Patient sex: F
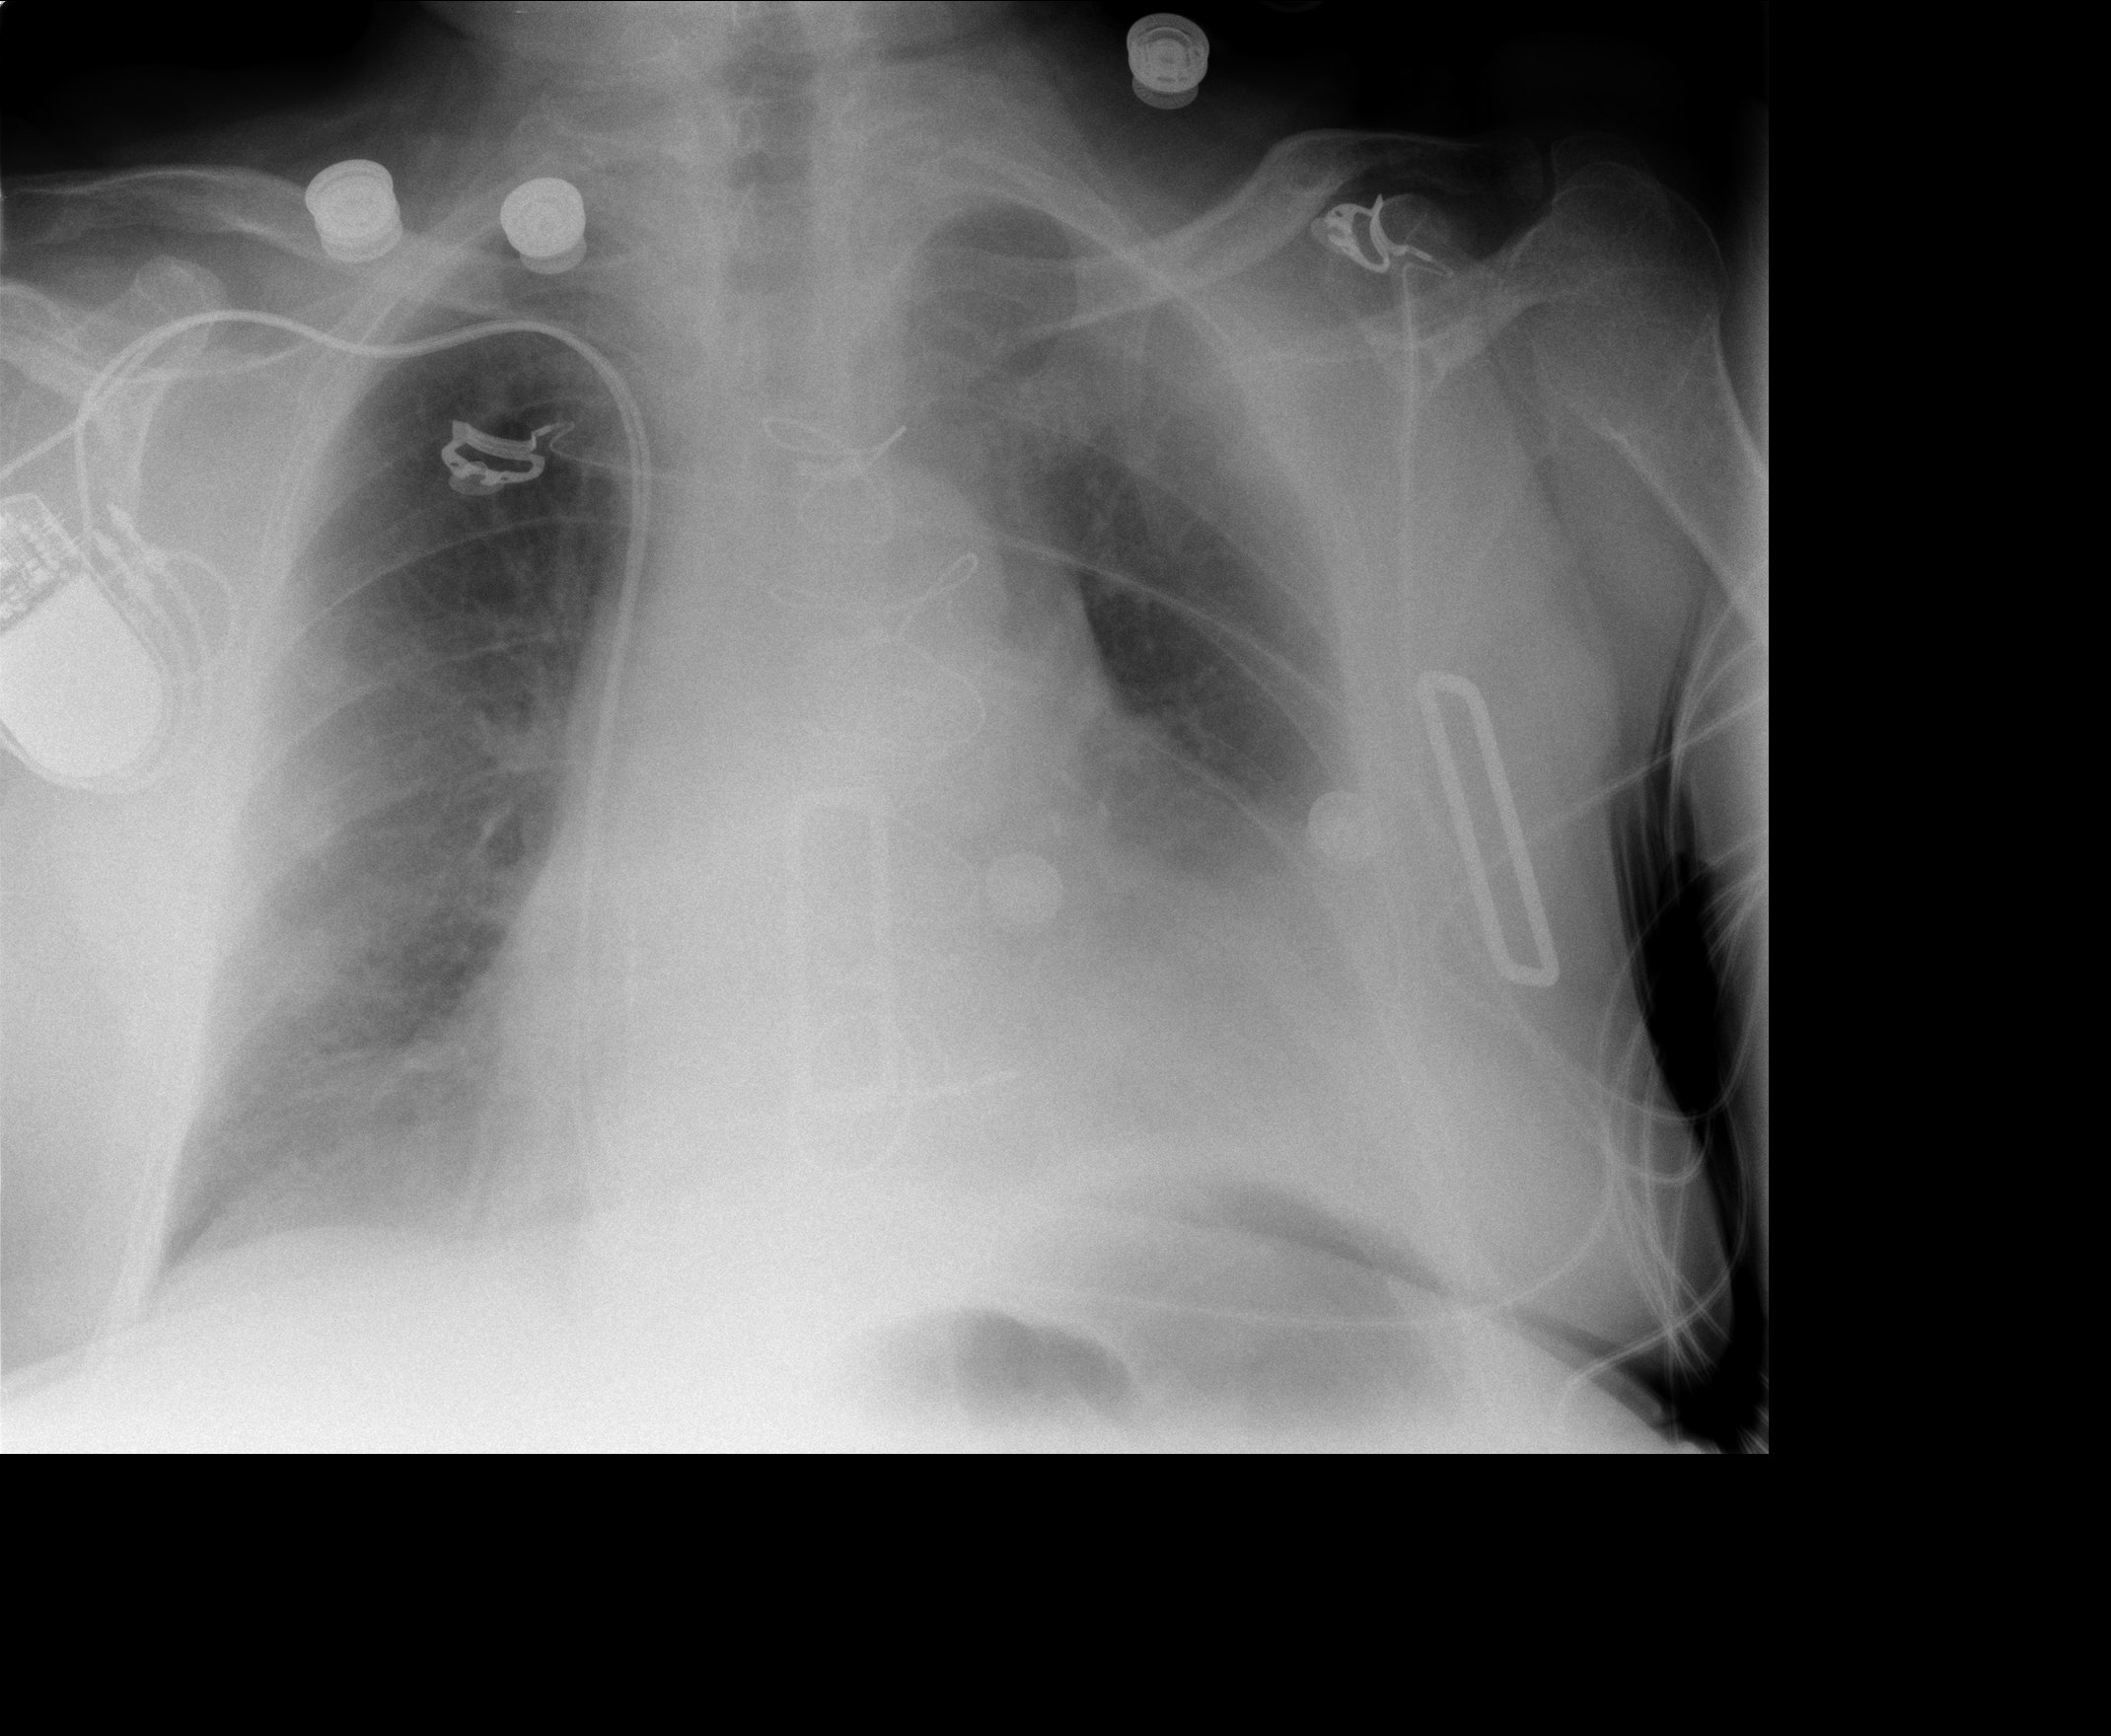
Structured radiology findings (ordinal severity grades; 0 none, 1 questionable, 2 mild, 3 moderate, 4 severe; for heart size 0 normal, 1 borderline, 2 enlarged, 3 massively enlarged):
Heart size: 2
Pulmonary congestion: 0
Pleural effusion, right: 0
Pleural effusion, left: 2
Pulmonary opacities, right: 0
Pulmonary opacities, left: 0
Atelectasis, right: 2
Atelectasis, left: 2